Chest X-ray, PA view. Patient: 54 years old, sex F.
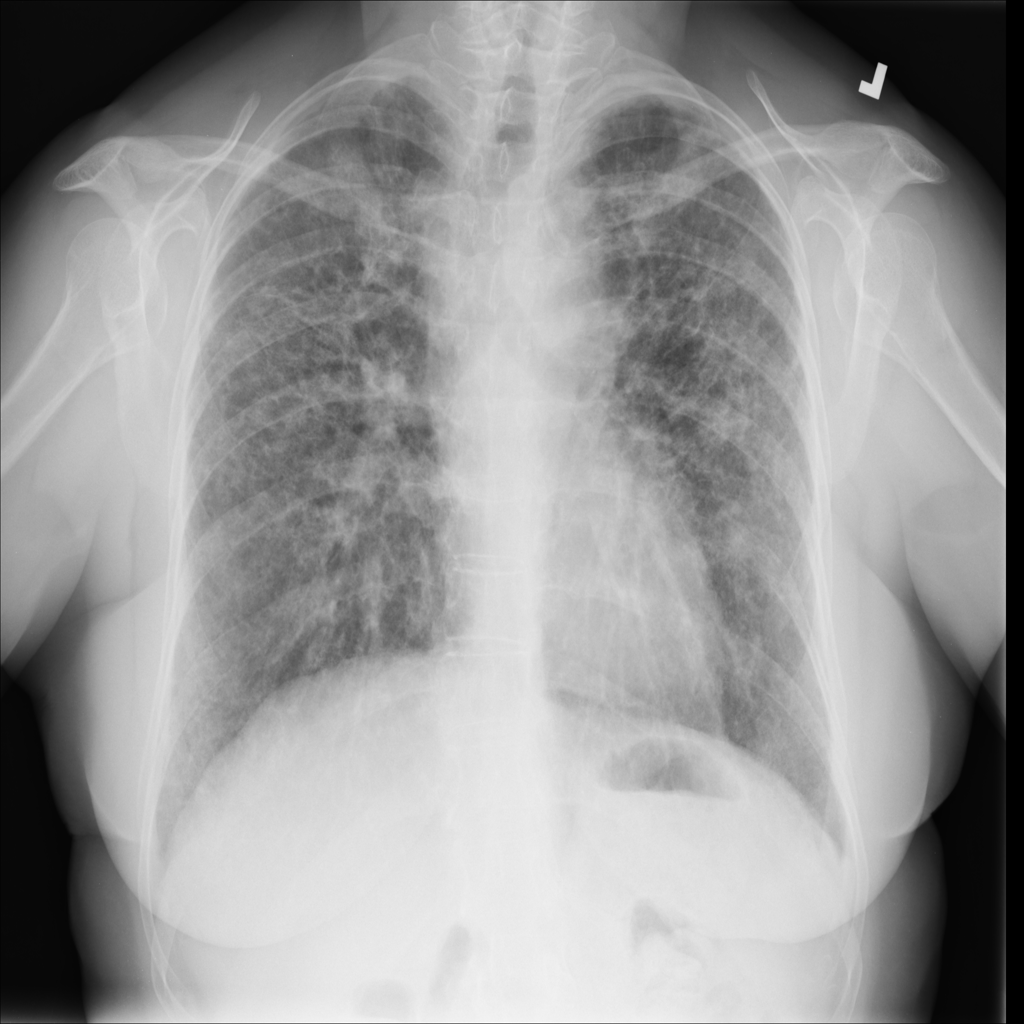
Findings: Fibrosis, Infiltration